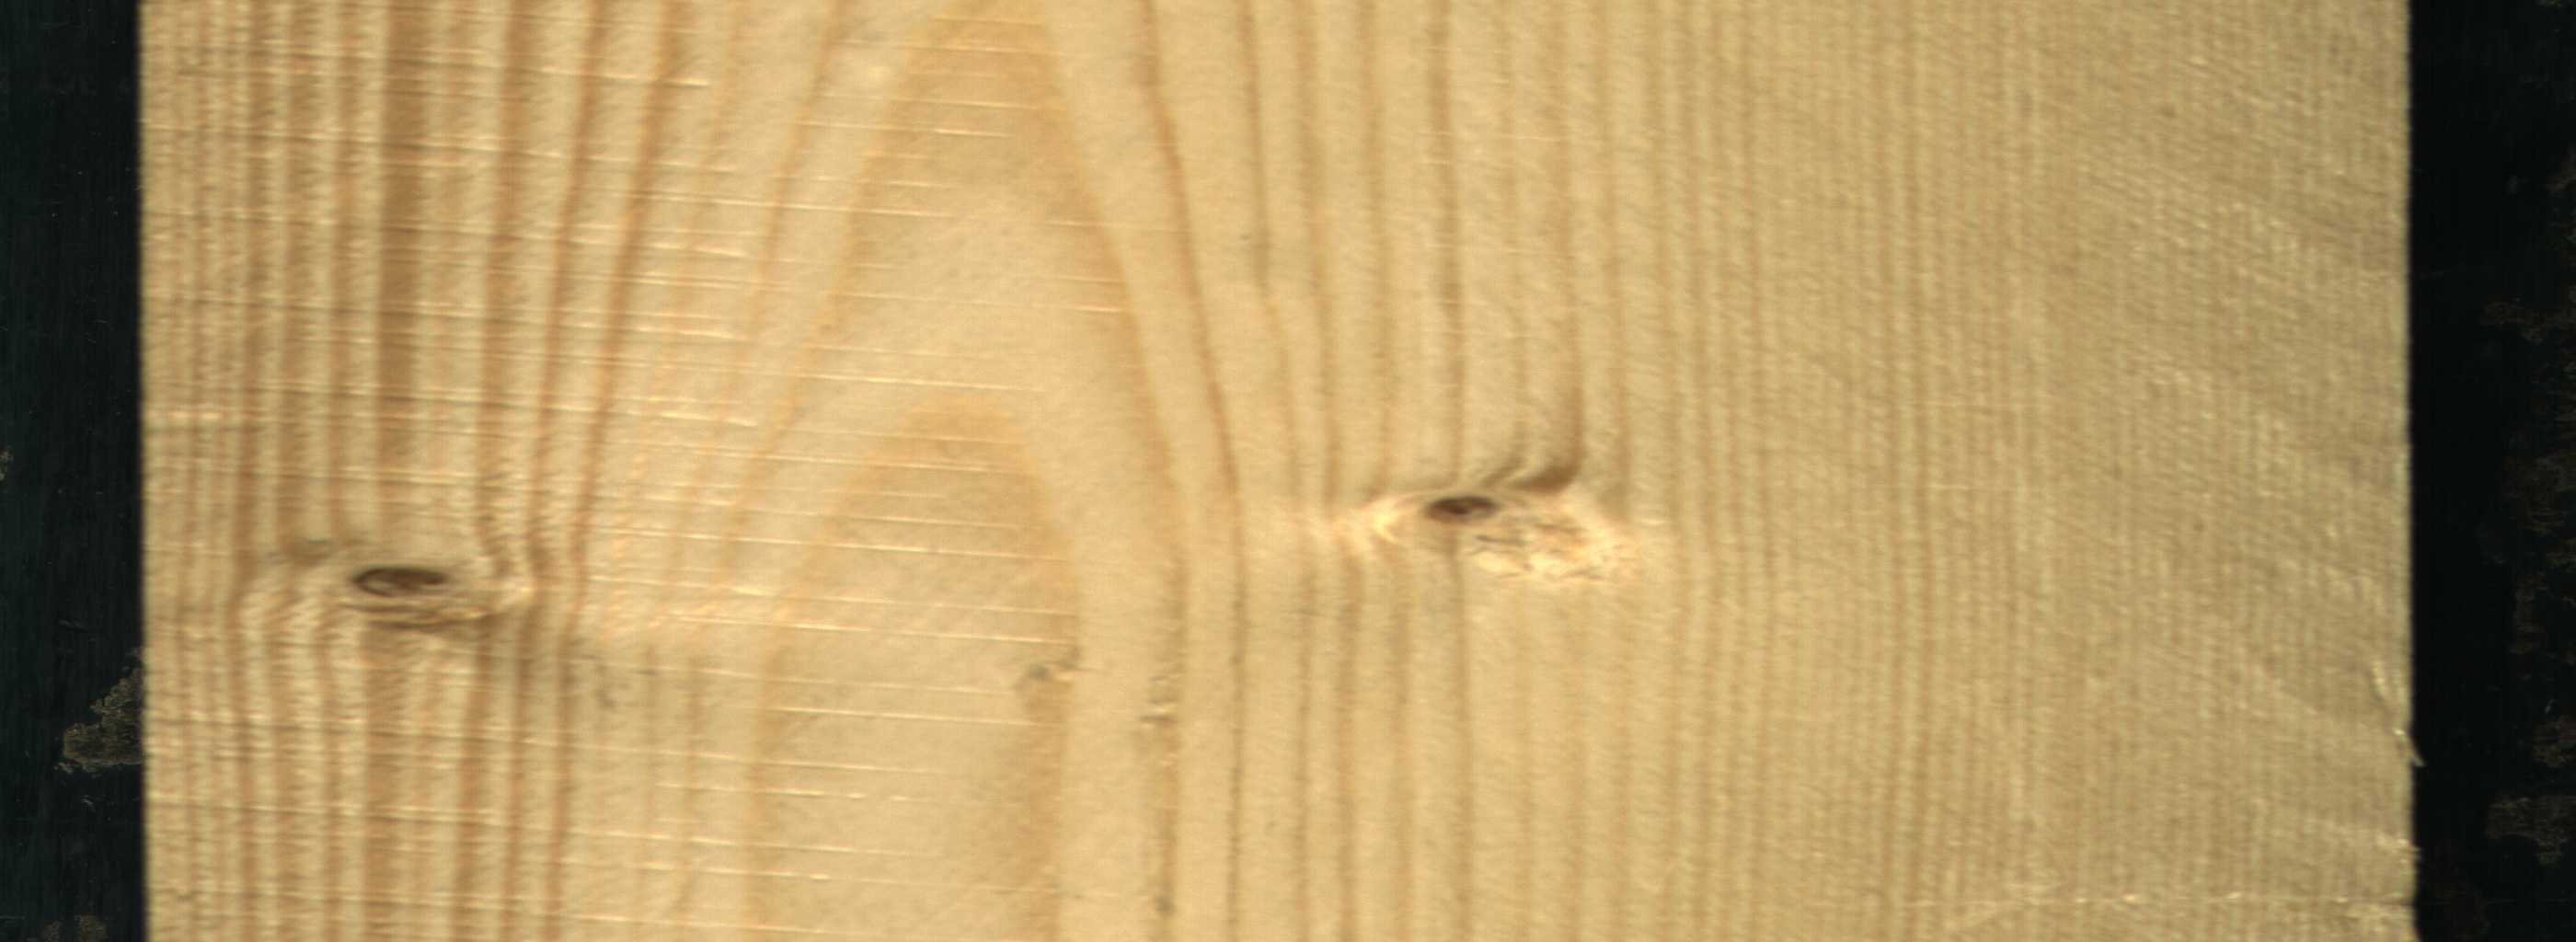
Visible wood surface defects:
Live_Knot
Live_Knot